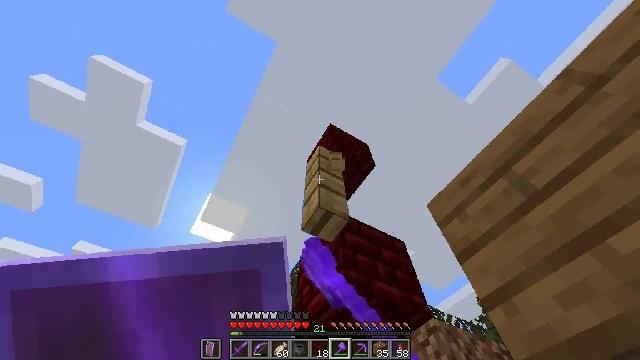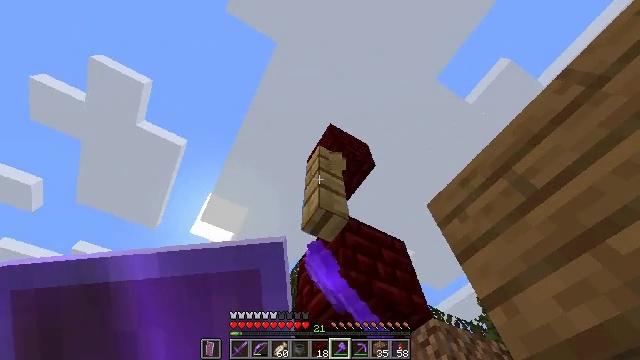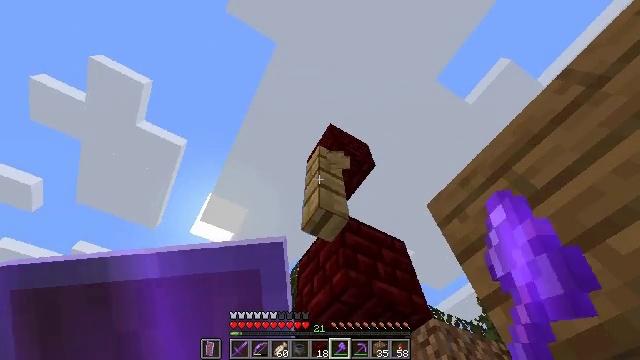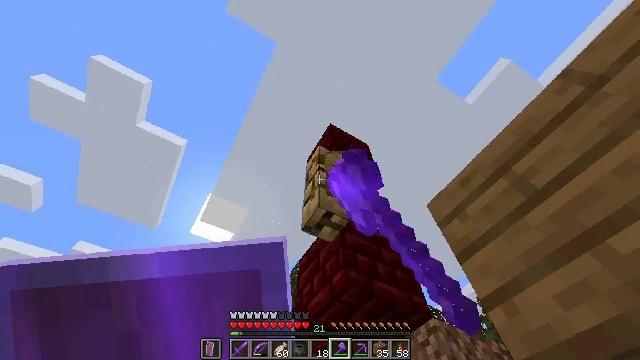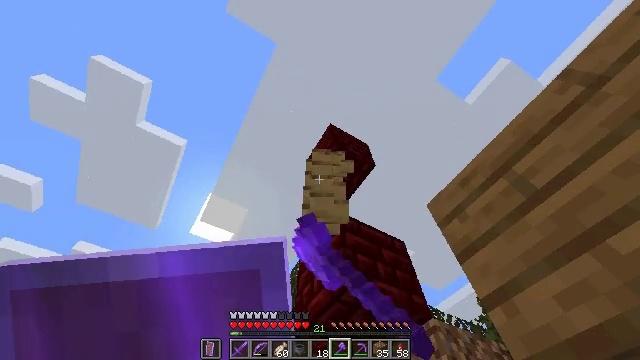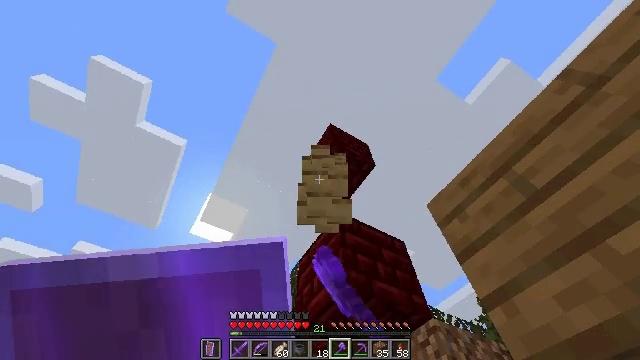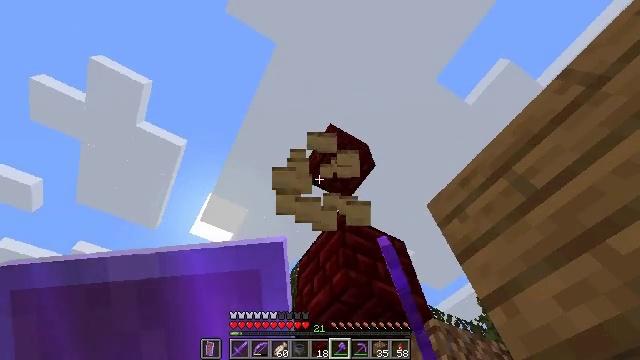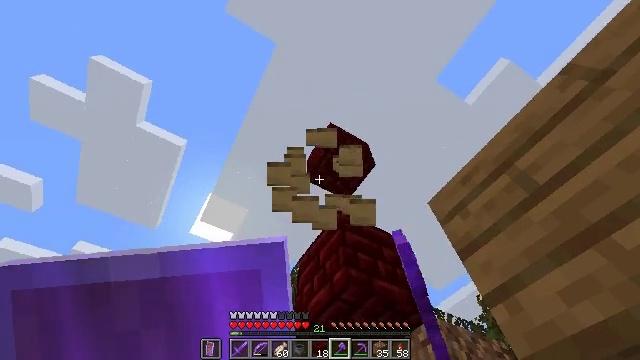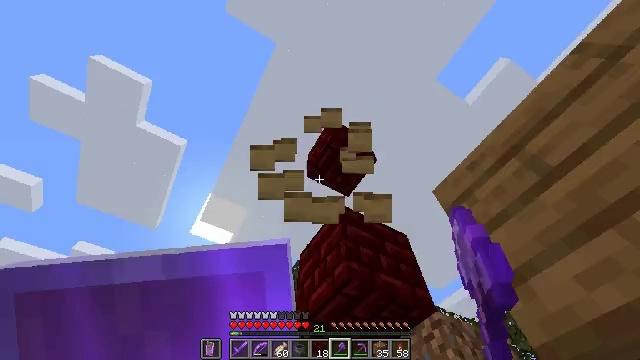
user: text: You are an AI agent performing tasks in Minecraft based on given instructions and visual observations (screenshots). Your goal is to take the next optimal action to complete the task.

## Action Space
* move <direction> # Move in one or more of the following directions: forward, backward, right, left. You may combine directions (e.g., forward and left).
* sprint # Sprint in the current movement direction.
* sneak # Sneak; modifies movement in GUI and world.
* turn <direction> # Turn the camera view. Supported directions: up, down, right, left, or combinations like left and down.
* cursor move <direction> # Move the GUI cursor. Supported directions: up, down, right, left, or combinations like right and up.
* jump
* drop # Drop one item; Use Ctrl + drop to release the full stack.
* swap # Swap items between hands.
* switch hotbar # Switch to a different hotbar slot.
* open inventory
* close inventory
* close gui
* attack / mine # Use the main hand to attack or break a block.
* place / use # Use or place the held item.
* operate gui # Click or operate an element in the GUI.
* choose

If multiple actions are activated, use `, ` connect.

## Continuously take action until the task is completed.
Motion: motion action
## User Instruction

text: Mine the oak fence from the structure.
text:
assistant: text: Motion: attack / mine
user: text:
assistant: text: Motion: attack / mine
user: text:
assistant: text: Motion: attack / mine
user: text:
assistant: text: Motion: attack / mine
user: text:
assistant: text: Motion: attack / mine
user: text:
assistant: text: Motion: attack / mine
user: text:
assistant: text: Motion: move forward, attack / mine
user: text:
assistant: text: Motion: move forward
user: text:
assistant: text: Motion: no_op